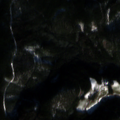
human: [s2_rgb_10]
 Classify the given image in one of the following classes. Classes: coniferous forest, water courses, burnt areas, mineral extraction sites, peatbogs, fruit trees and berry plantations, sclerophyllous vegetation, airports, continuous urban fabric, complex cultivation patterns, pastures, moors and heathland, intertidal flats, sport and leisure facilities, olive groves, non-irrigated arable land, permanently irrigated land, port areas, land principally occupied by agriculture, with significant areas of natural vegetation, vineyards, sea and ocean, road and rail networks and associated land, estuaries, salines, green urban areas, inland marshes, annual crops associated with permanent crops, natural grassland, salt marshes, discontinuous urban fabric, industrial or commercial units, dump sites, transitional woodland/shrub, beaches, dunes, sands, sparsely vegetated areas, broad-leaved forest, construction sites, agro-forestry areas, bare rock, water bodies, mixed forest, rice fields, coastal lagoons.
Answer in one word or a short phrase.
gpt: coniferous forest